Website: macys
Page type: customer-info-address
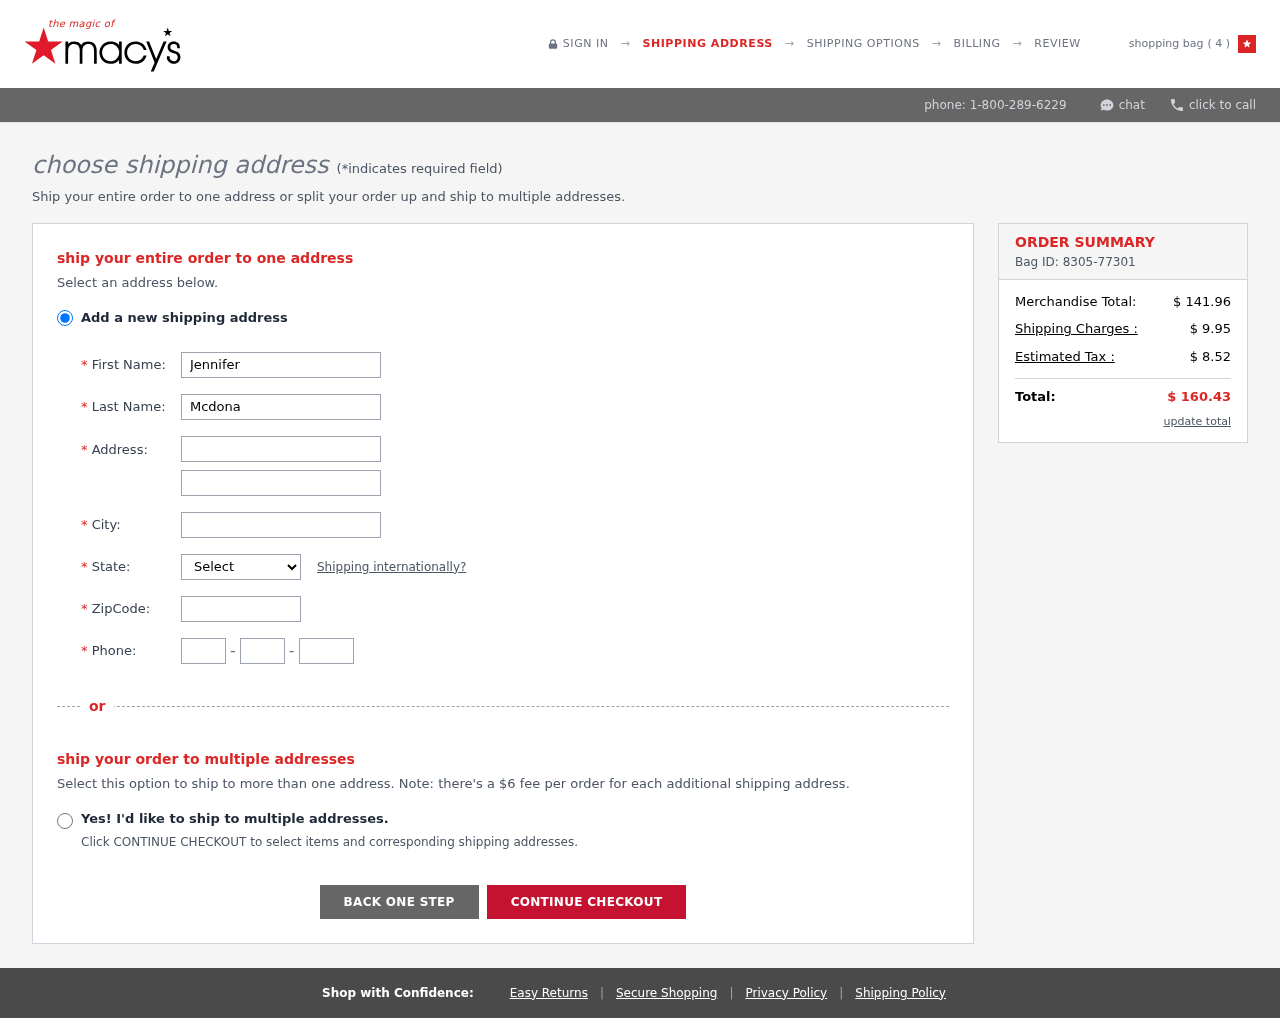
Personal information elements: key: PII_CITY
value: Johnhaven
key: PII_FIRSTNAME
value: Jennifer
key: PII_LASTNAME
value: Mcdonald
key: PII_PHONE_AREA
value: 779
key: PII_PHONE_PREFIX
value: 761
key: PII_PHONE_SUFFIX
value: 8192
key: PII_POSTCODE
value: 44960
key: PII_STATE_ABBR
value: VI
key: PII_STREET
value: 505 Roberts Divide
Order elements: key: ORDER_NUM_ITEMS
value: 4
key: ORDER_ID
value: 8305-77301
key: ORDER_SUBTOTAL
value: $ 141.96
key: ORDER_SHIPPING_COST
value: $ 9.95
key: ORDER_TAX
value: $ 8.52
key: ORDER_TOTAL
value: $ 160.43